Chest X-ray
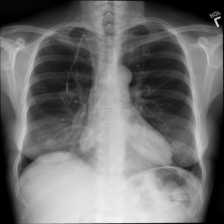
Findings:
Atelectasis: negative
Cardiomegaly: negative
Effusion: negative
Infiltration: negative
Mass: negative
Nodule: negative
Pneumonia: negative
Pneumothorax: negative
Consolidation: negative
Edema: negative
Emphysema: negative
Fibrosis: negative
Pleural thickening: negative
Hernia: negative